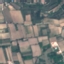
Label: PermanentCrop